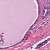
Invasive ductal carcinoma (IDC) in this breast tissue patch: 0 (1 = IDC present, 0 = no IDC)